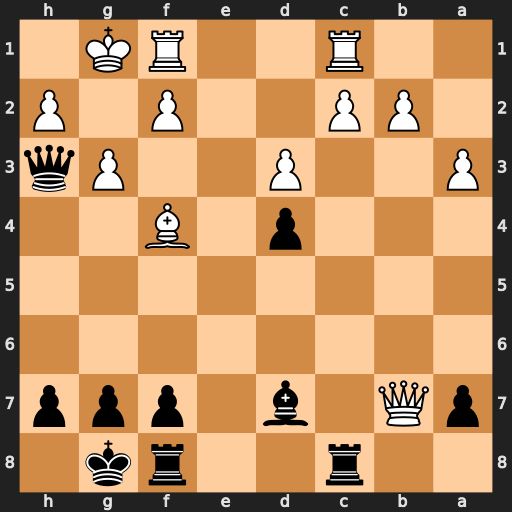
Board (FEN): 2r2rk1/pQ1b1ppp/8/8/3p1B2/P2P2Pq/1PP2P1P/2R2RK1
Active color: b
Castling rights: -
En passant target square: -
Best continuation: Bc6 Qxc6 Rxc6